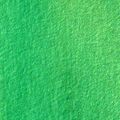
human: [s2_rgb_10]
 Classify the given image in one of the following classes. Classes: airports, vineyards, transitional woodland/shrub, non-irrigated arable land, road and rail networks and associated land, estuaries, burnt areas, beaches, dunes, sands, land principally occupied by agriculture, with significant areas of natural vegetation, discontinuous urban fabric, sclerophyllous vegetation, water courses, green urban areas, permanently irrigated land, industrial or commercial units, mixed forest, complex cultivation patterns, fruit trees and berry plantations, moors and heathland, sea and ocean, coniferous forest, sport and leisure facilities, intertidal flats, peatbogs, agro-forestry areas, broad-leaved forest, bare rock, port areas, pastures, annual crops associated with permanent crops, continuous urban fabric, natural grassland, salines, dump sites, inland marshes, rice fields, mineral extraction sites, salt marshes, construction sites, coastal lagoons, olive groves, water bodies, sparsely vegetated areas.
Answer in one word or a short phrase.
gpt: sea and ocean